【题型】选择题　【知识点】解析几何　【难度】easy
直线 $l$ 经过定点 $P(2,1)$，且与 $x$ 轴正半轴、$y$ 轴正半轴分别相交于 $A$，$B$ 两点，$O$ 为坐标原点，动圆 $M$ 在 $\triangle OAB$ 的外部，且与直线 $l$ 及两坐标轴的正半轴均相切，则 $\triangle OAB$ 周长的最小值是（ ）
A. 3 \quad\quad B. 5 \quad\quad C. 10 \quad\quad D. 12
【解答】
【答案】C
【详解】设动圆 \( M \) 的圆心 \( M \) 坐标为 \((m,m)\)，
即圆 \( M \) 半径 \( r = m \)，由题意 \( m > 0 \)，
设 \( |OA| = a \)，\( |OB| = b \)，圆 \( M \) 与直线 \( AB \) 相切于点 \( N \)，则 \( |AN| = m - a \)，\( |BN| = m - b \)，
所以 \( |OA| + |OB| + |AB| = |OA| + |OB| + |AN| + |BN| = a + b + m - a + m - b = 2m \)，
即 \( \triangle OAB \) 的周长为 \( 2m \)，
所以 \( \triangle OAB \) 的周长最小即为圆 \( M \) 半径 \( m \) 最小，因为 \( |PM| \ge r = m \)，
则 \( \sqrt{(m - 2)^2 + (m - 1)^2} \ge m \)，整理得 \( m^2 - 6m + 5 \ge 0 \)，
解得 \( m \ge 5 \) 或 \( m \le 1 \)，
当 \( m \le 1 \) 时，圆心 \( M \) 在 \( \triangle OAB \) 内，不合题意；
当 \( m \ge 5 \) 时，符合题意，即圆 \( M \) 半径的最小值为 \( 5 \)，\( \triangle OAB \) 周长的最小值为 \( 2m = 10 \)。
故选：C.

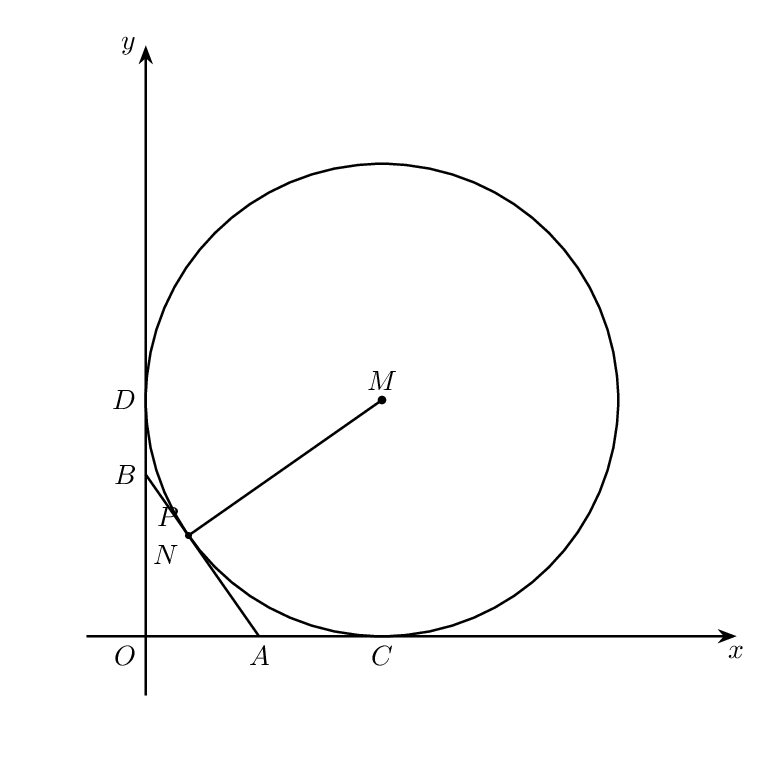